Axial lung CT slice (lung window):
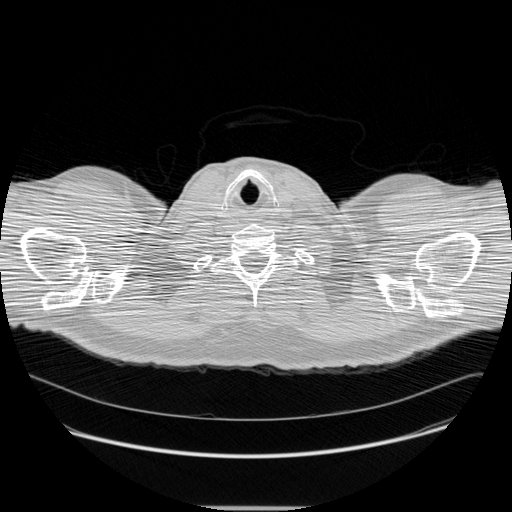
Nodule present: no